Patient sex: F
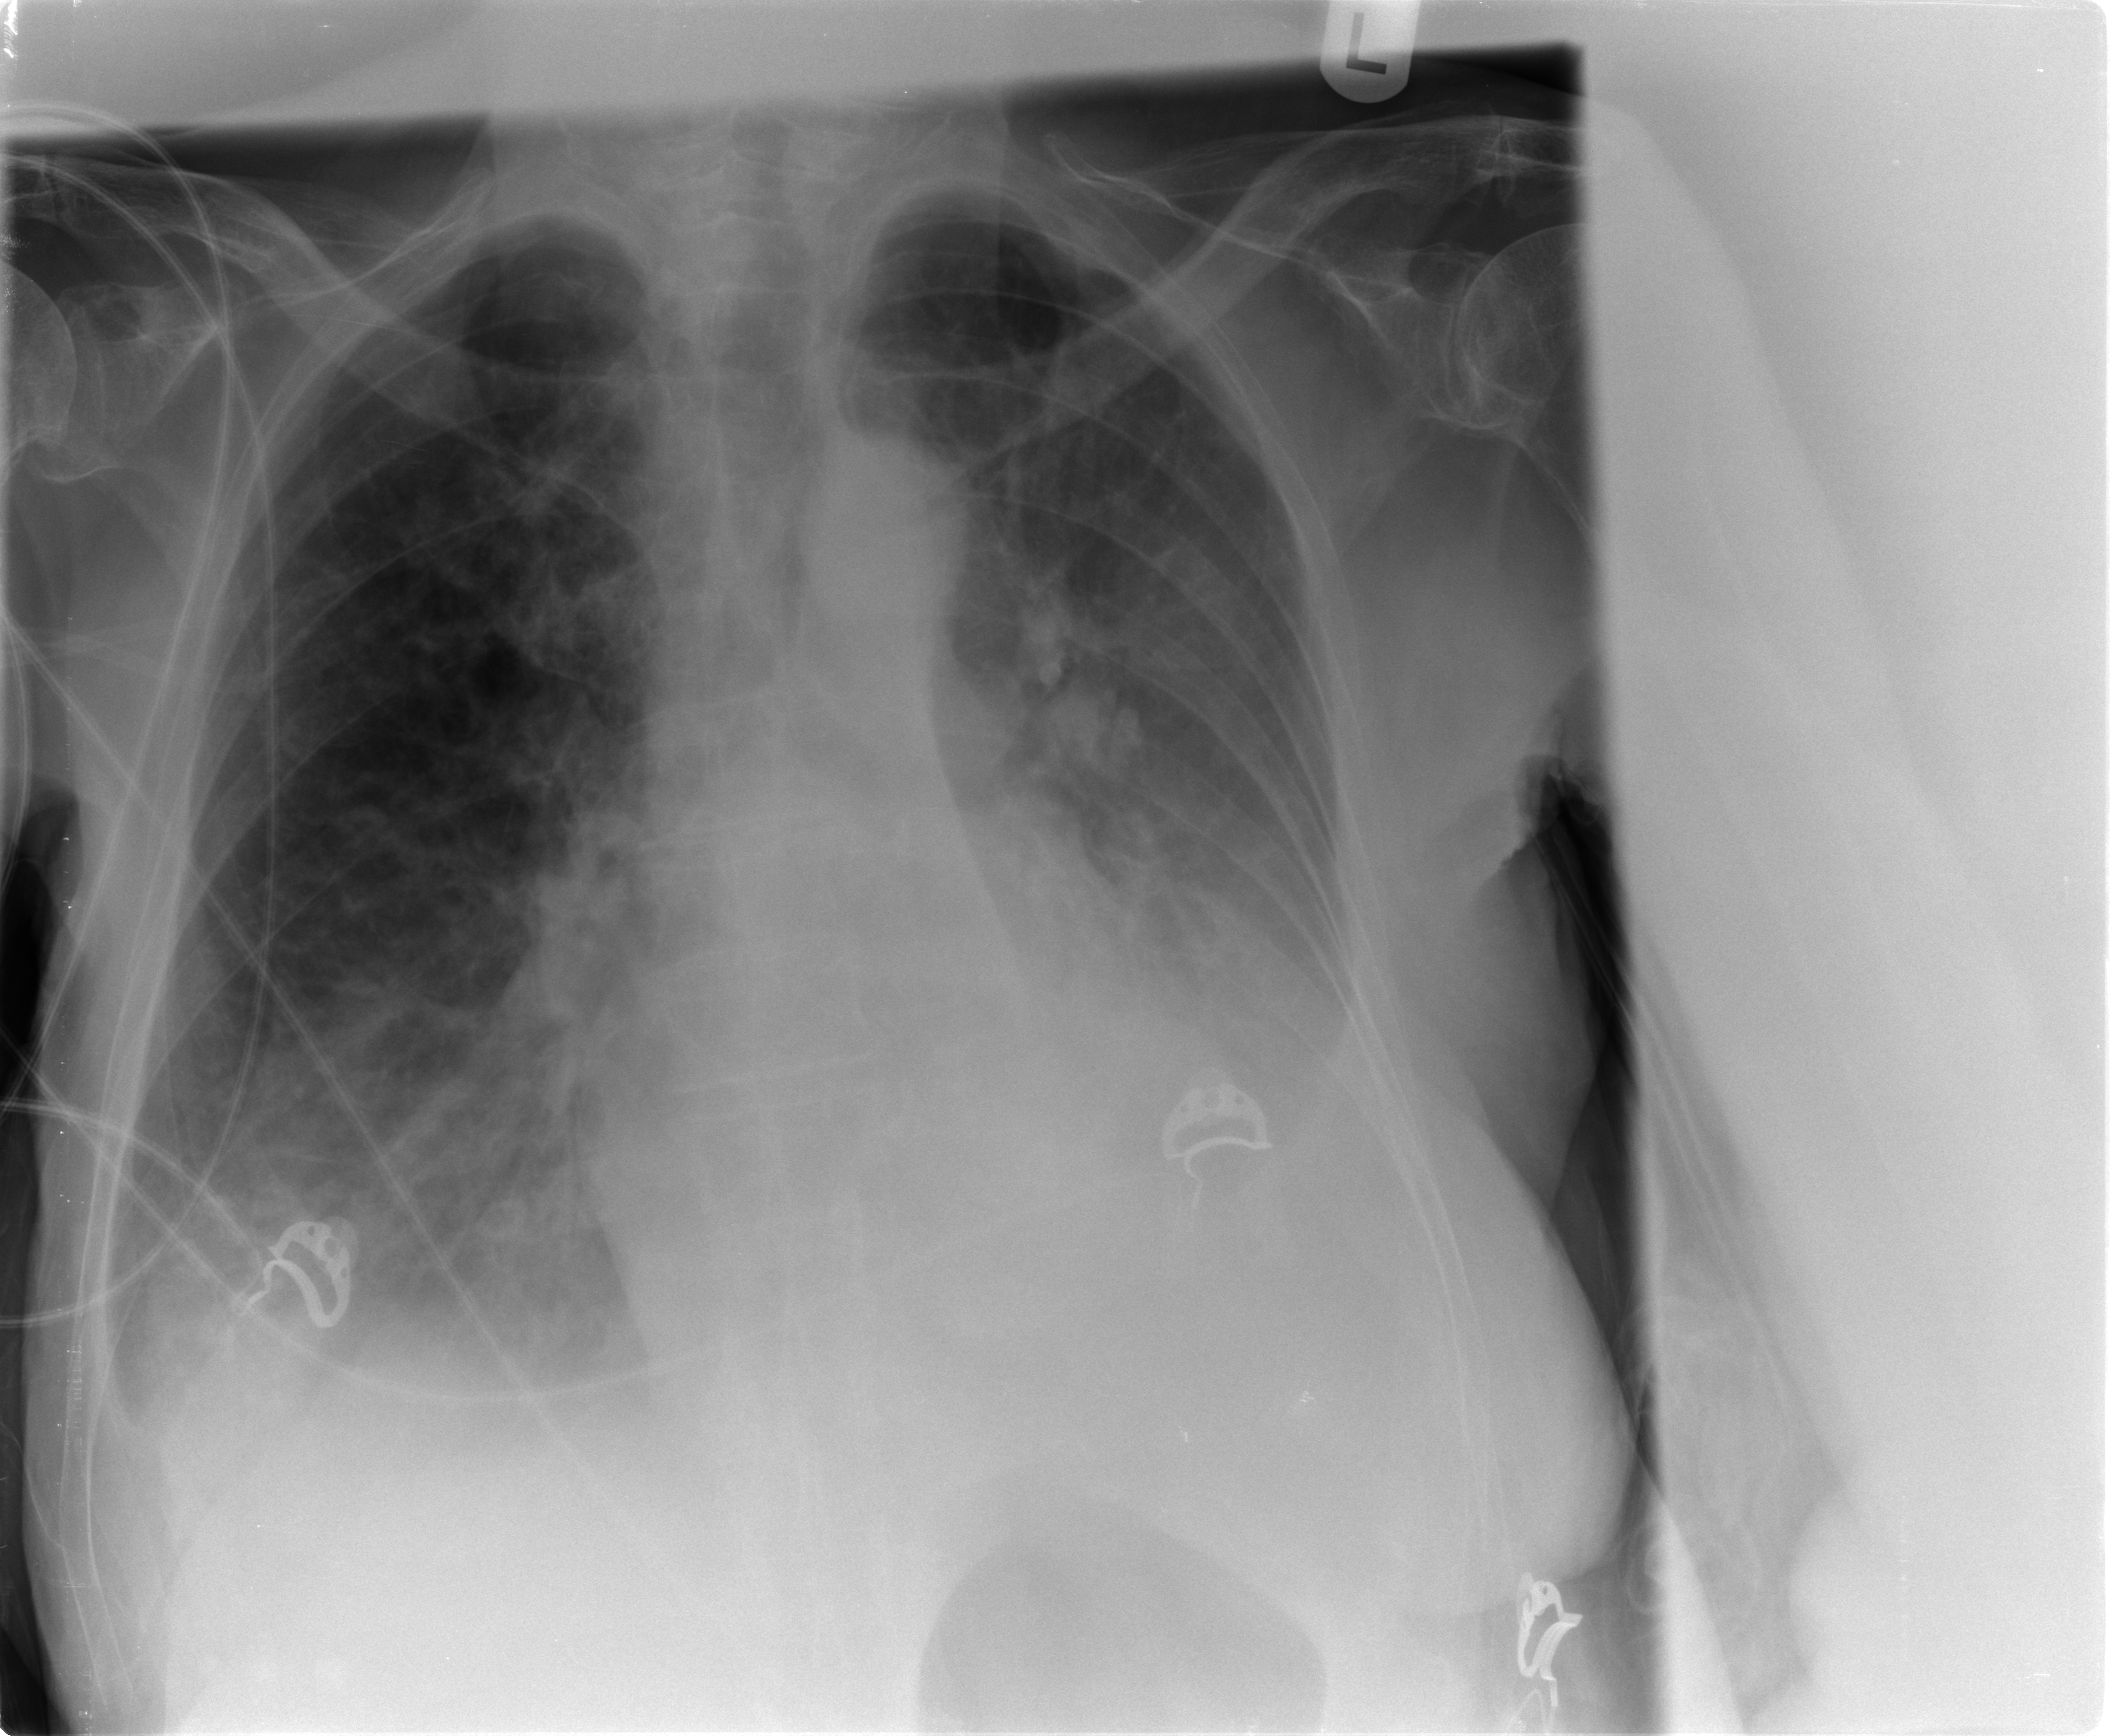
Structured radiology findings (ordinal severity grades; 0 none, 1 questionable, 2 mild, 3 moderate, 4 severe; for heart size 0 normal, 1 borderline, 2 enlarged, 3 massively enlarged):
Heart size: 0
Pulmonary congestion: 2
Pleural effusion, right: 2
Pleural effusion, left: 3
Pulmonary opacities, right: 2
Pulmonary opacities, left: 2
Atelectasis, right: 2
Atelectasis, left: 3